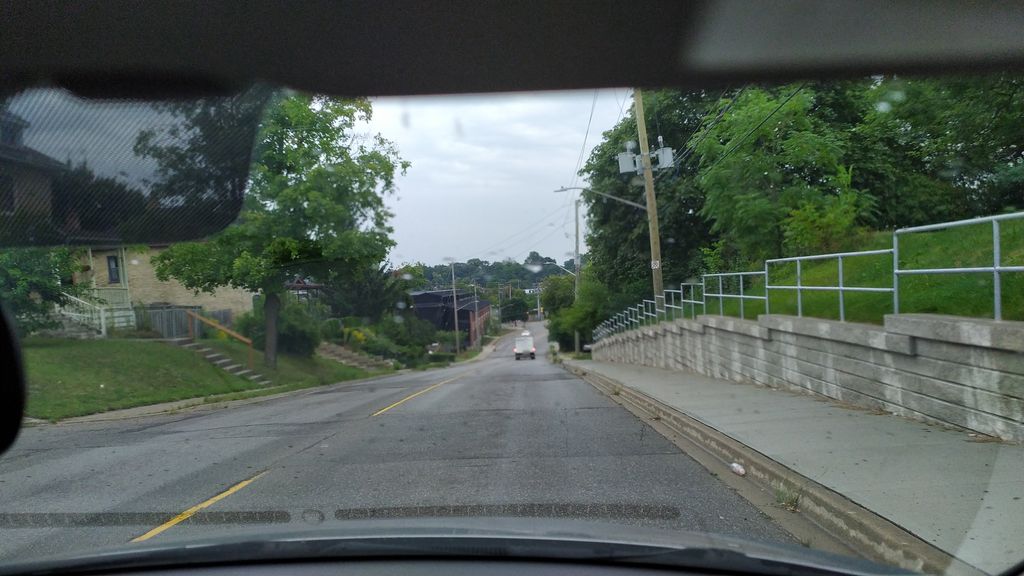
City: kitchener-waterloo